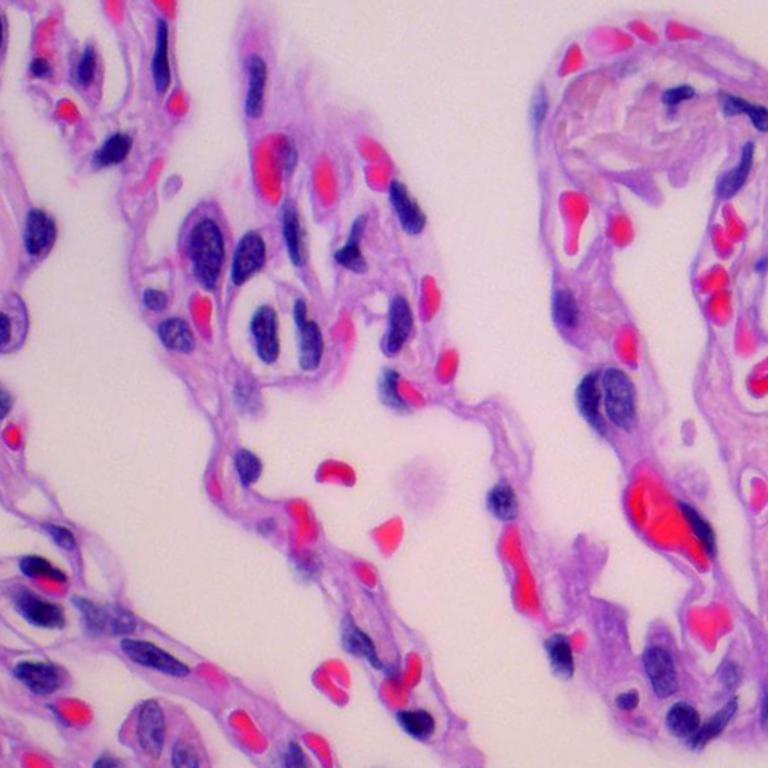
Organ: lung
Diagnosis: benign